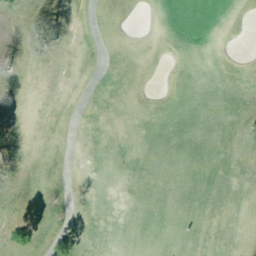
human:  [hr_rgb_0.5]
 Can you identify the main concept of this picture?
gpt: golf course